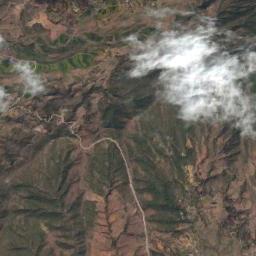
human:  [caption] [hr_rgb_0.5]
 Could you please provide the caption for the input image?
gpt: There is a layer of floating clouds on the sea .

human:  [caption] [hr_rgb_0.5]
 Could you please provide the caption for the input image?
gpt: Sparse white clouds on the ground where brown and green intersect .

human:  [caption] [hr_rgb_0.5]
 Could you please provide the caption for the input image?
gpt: The white cloud is above the mountain .

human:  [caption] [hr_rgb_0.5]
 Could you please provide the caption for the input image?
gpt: The cumulus clouds are located above the land covered by some vegetation while some ups and downs are on the land .

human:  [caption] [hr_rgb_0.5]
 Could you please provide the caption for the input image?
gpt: There are a few gauzy clouds over a mountain .